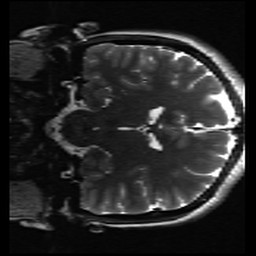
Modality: inplaneT2
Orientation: coronal